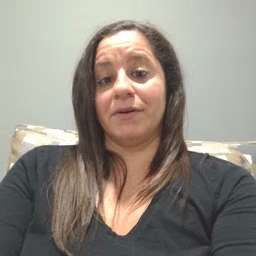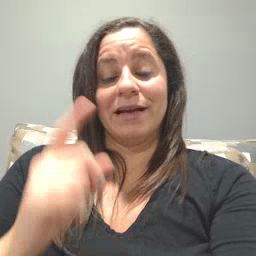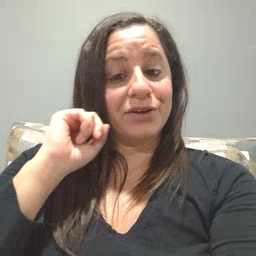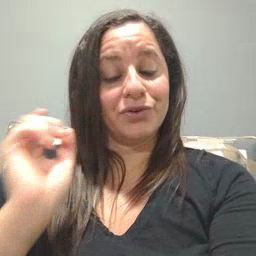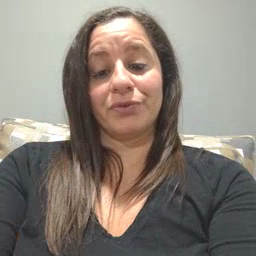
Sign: ear